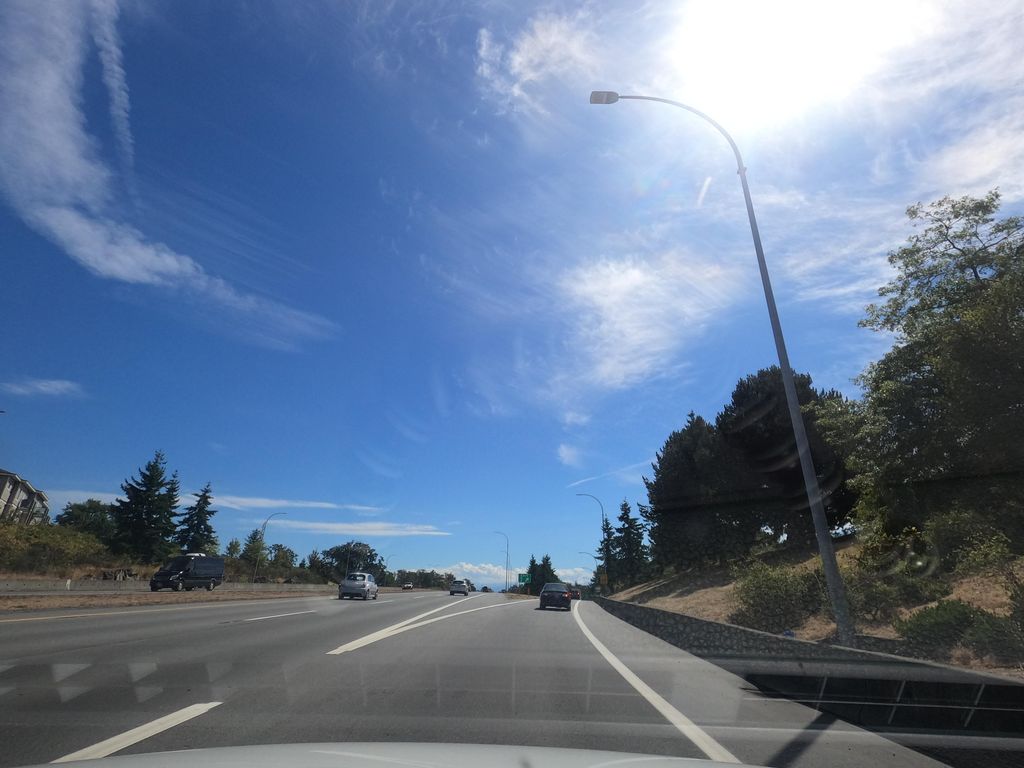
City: victoria